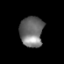
Tissue: prostate
Cell type: Fibroblasts
Senescence score: 0.7386
Nuclear area (px): 700
Mean DAPI intensity: 111.79